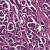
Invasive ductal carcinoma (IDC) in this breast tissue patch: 1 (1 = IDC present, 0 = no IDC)